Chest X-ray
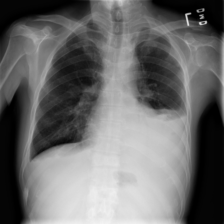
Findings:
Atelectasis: negative
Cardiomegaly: negative
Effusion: positive
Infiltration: negative
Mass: negative
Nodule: negative
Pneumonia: negative
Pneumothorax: negative
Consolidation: negative
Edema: negative
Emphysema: negative
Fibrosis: negative
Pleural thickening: negative
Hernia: negative